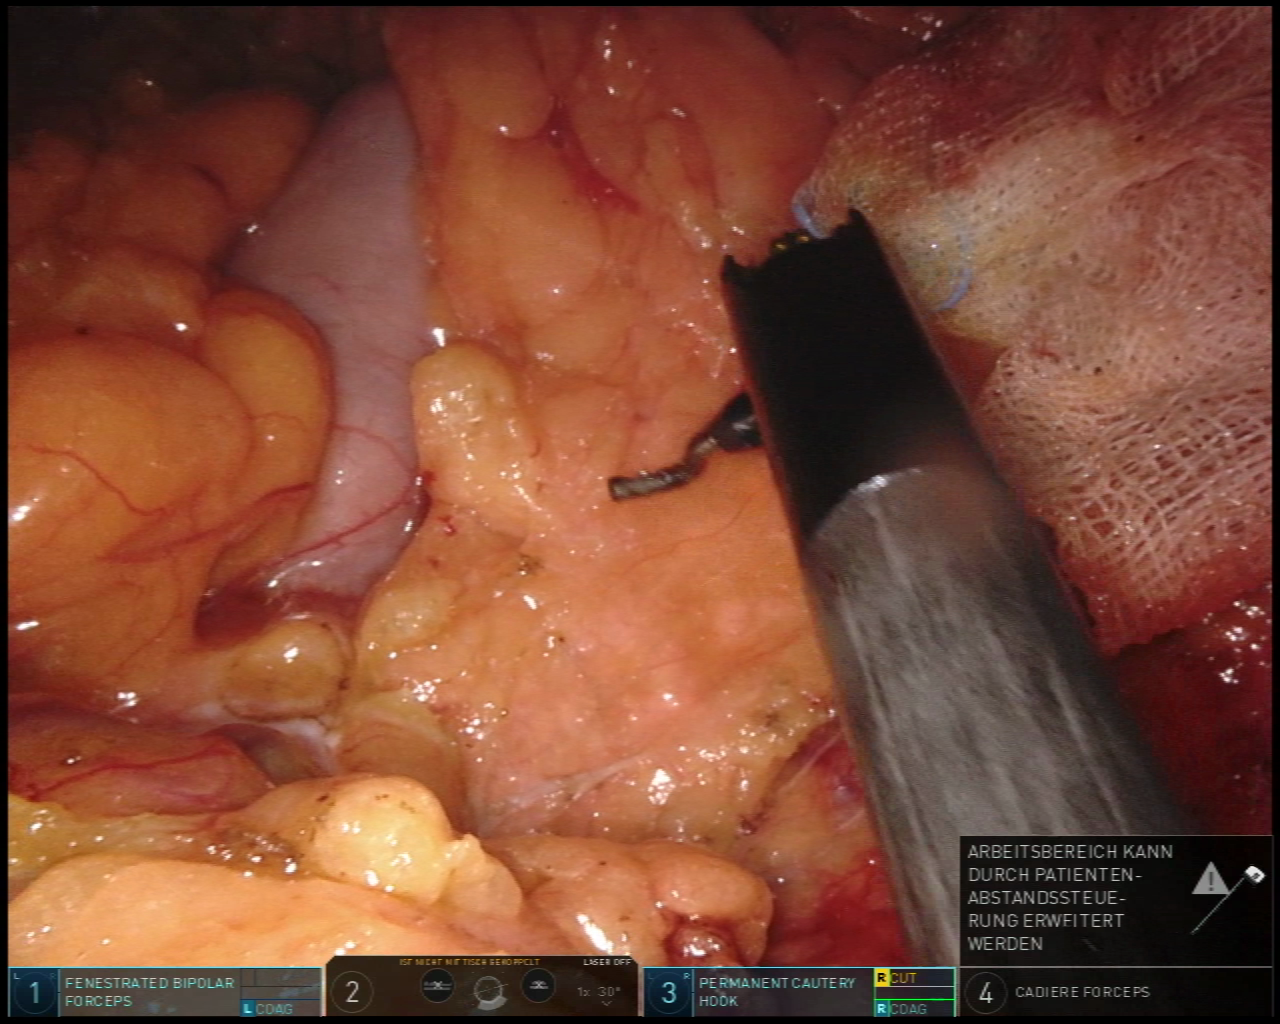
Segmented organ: stomach
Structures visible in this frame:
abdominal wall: no
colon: no
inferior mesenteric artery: no
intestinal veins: no
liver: no
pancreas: yes
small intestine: no
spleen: no
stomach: yes
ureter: no
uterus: no
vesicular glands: no